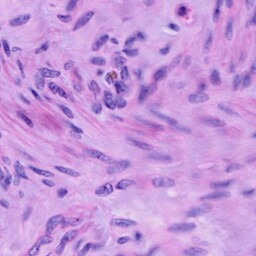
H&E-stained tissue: Cervix